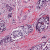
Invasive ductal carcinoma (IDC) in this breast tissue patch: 1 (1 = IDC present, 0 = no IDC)